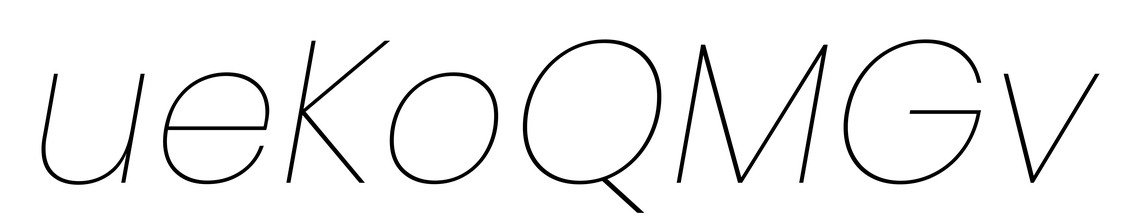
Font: Poppins-ThinItalic